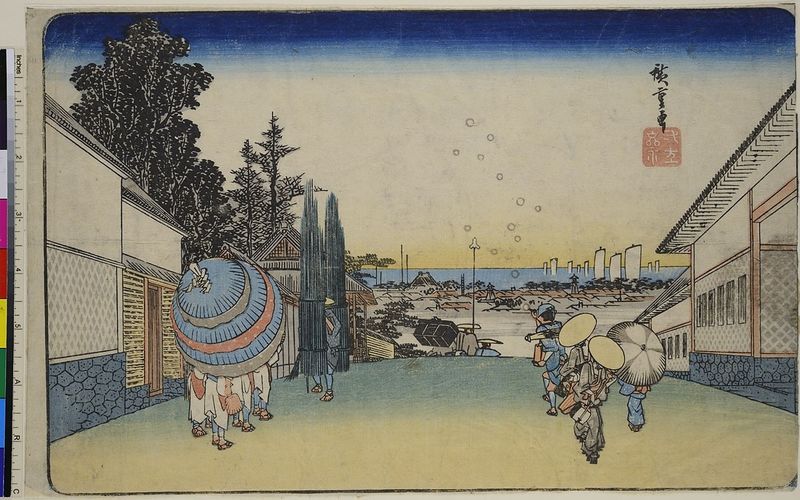
Titel: Ansicht von Kasumigaseki, aus der Serie: Berühmte Orte der Osthauptstadt
Künstler: Utagawa Hiroshige
Standort: Hamburg
Institution: Museum für Kunst und Gewerbe Hamburg
Schlagwörter: blau, himmel, meer, bäume, menschen, hell, strasse, rot, schirm, häuser, gehen, holzschnitt, japan, schrift, segel, segelboot, segelschiff, schriftzeichen, stadtansicht, druckgraphik, druckgrafik, schirme, zeit, pagode, farbholzschnitt, seifenblasen, landschaften, landschaftsdarstellung, edo, reproduktionen, druckerzeugnisse, kinderspiele, segeljacht, segelyacht, gewässer, küste, ukiyo